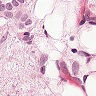
Metastatic tissue present: yes